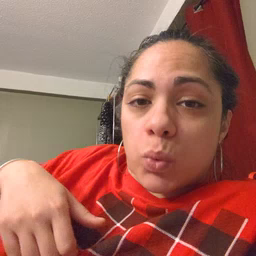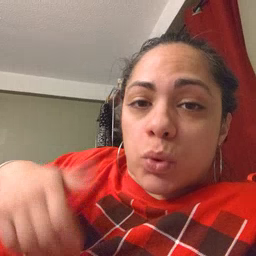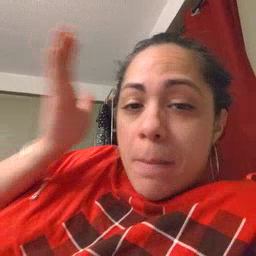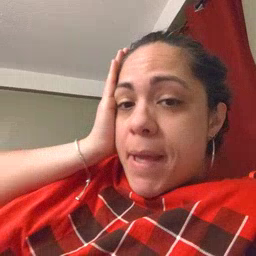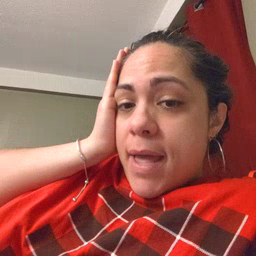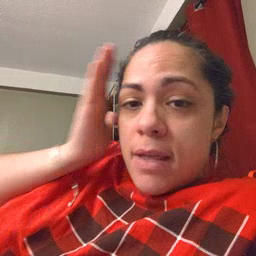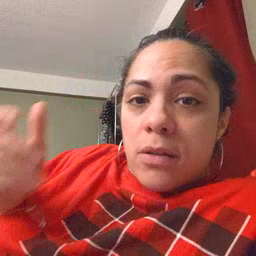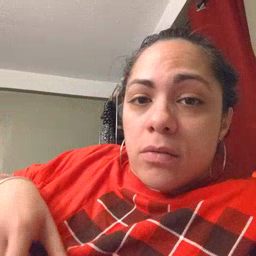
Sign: bed